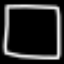
Label: square